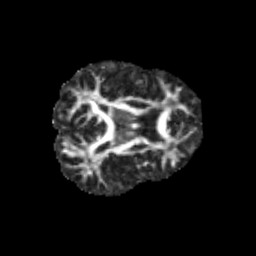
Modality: FA
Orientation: axial
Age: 13
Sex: male
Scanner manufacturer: siemens
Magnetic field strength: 3 T
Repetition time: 3.8 s
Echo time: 0.07 s